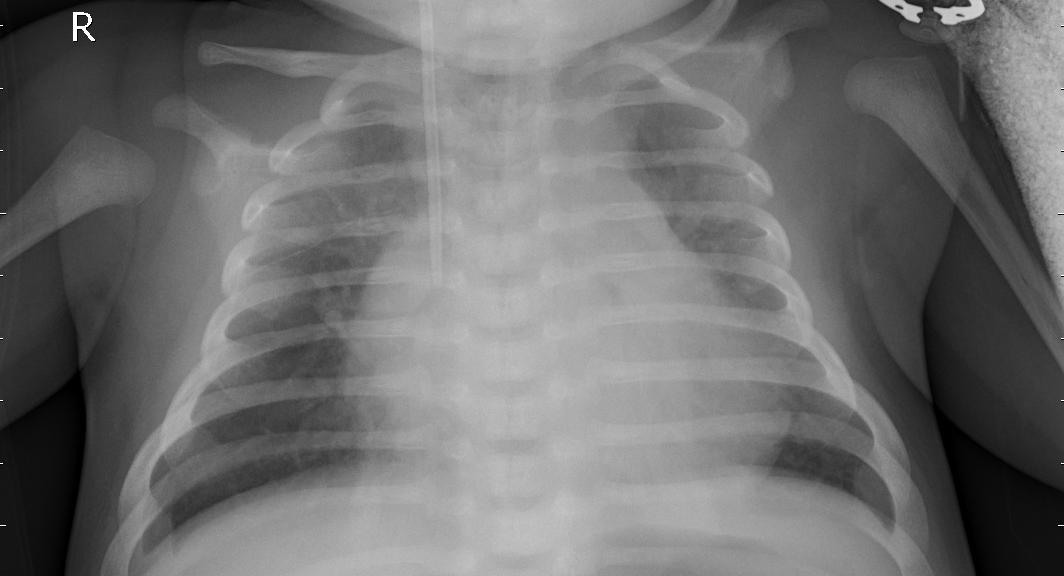
Diagnosis: PNEUMONIA